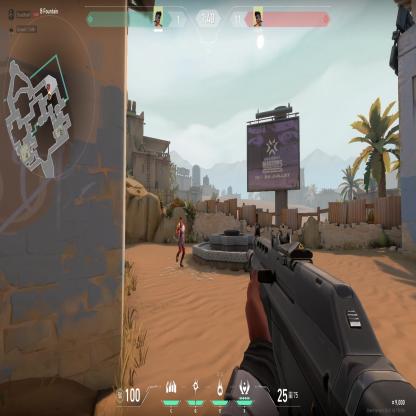
Label: enemy